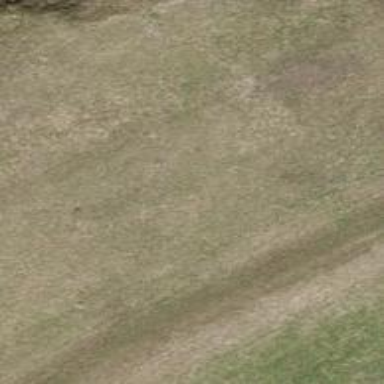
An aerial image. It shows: Grass path.